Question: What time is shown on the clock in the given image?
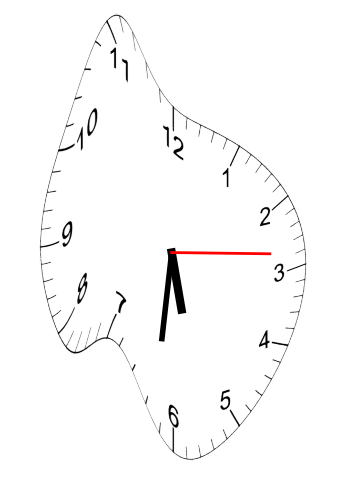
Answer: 05:31:14